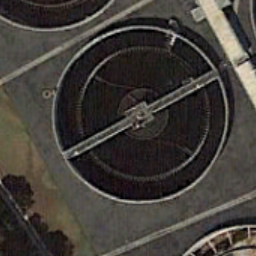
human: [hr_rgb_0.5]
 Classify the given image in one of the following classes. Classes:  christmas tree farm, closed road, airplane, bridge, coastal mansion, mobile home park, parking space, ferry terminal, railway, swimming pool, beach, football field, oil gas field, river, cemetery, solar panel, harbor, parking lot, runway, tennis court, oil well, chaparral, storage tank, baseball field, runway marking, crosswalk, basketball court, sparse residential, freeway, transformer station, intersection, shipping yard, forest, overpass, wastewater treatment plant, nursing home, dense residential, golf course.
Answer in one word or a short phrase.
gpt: wastewater treatment plant